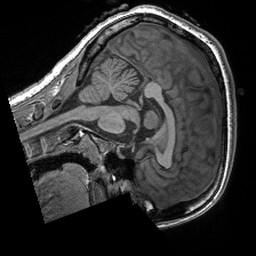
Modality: T1w
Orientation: sagittal
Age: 20
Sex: female
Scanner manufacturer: siemens
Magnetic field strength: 3 T
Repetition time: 2.4 s
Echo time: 0.00191 s